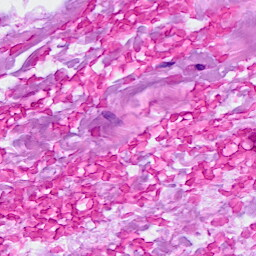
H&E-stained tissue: Breast